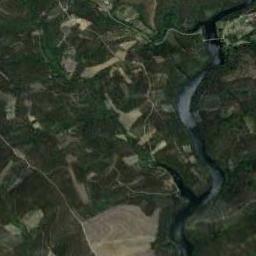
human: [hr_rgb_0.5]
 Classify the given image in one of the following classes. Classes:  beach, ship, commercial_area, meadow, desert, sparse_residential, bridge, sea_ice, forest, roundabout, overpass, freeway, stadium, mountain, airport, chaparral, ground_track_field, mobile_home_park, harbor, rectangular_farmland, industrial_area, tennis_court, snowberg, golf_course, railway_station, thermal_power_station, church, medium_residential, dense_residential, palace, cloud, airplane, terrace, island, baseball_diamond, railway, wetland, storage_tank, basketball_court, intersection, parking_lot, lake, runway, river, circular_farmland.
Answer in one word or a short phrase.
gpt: river